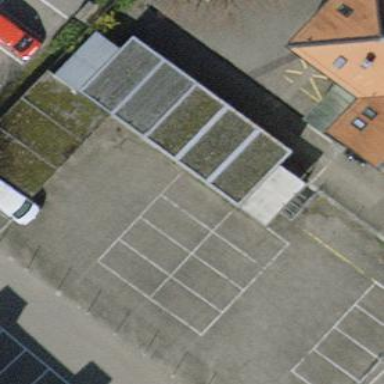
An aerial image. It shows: Group of garages.